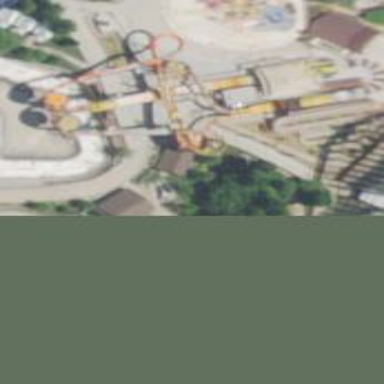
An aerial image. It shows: Water slide attraction.